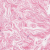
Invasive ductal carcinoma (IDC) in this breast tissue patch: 0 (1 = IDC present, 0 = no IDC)